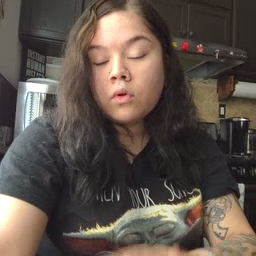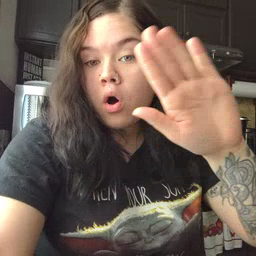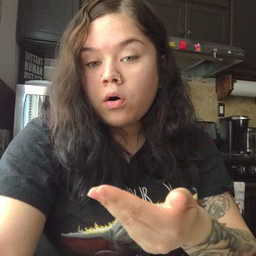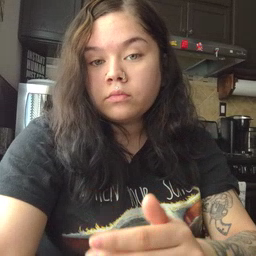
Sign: all